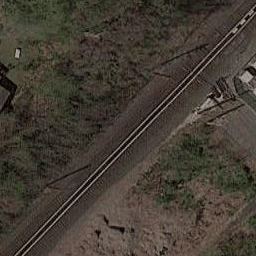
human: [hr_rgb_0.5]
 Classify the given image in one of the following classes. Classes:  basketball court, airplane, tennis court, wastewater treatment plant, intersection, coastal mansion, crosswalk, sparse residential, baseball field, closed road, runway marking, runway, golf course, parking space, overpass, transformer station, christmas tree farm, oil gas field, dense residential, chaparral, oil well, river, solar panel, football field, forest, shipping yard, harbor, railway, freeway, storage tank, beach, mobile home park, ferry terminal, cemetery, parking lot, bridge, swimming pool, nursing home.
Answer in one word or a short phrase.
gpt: railway